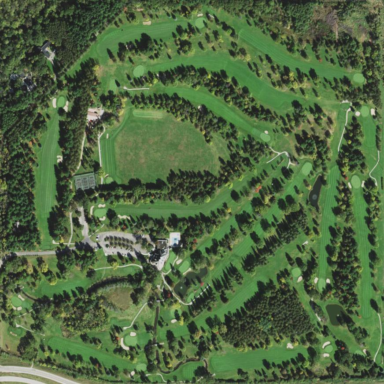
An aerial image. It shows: Country club designated as golf course.